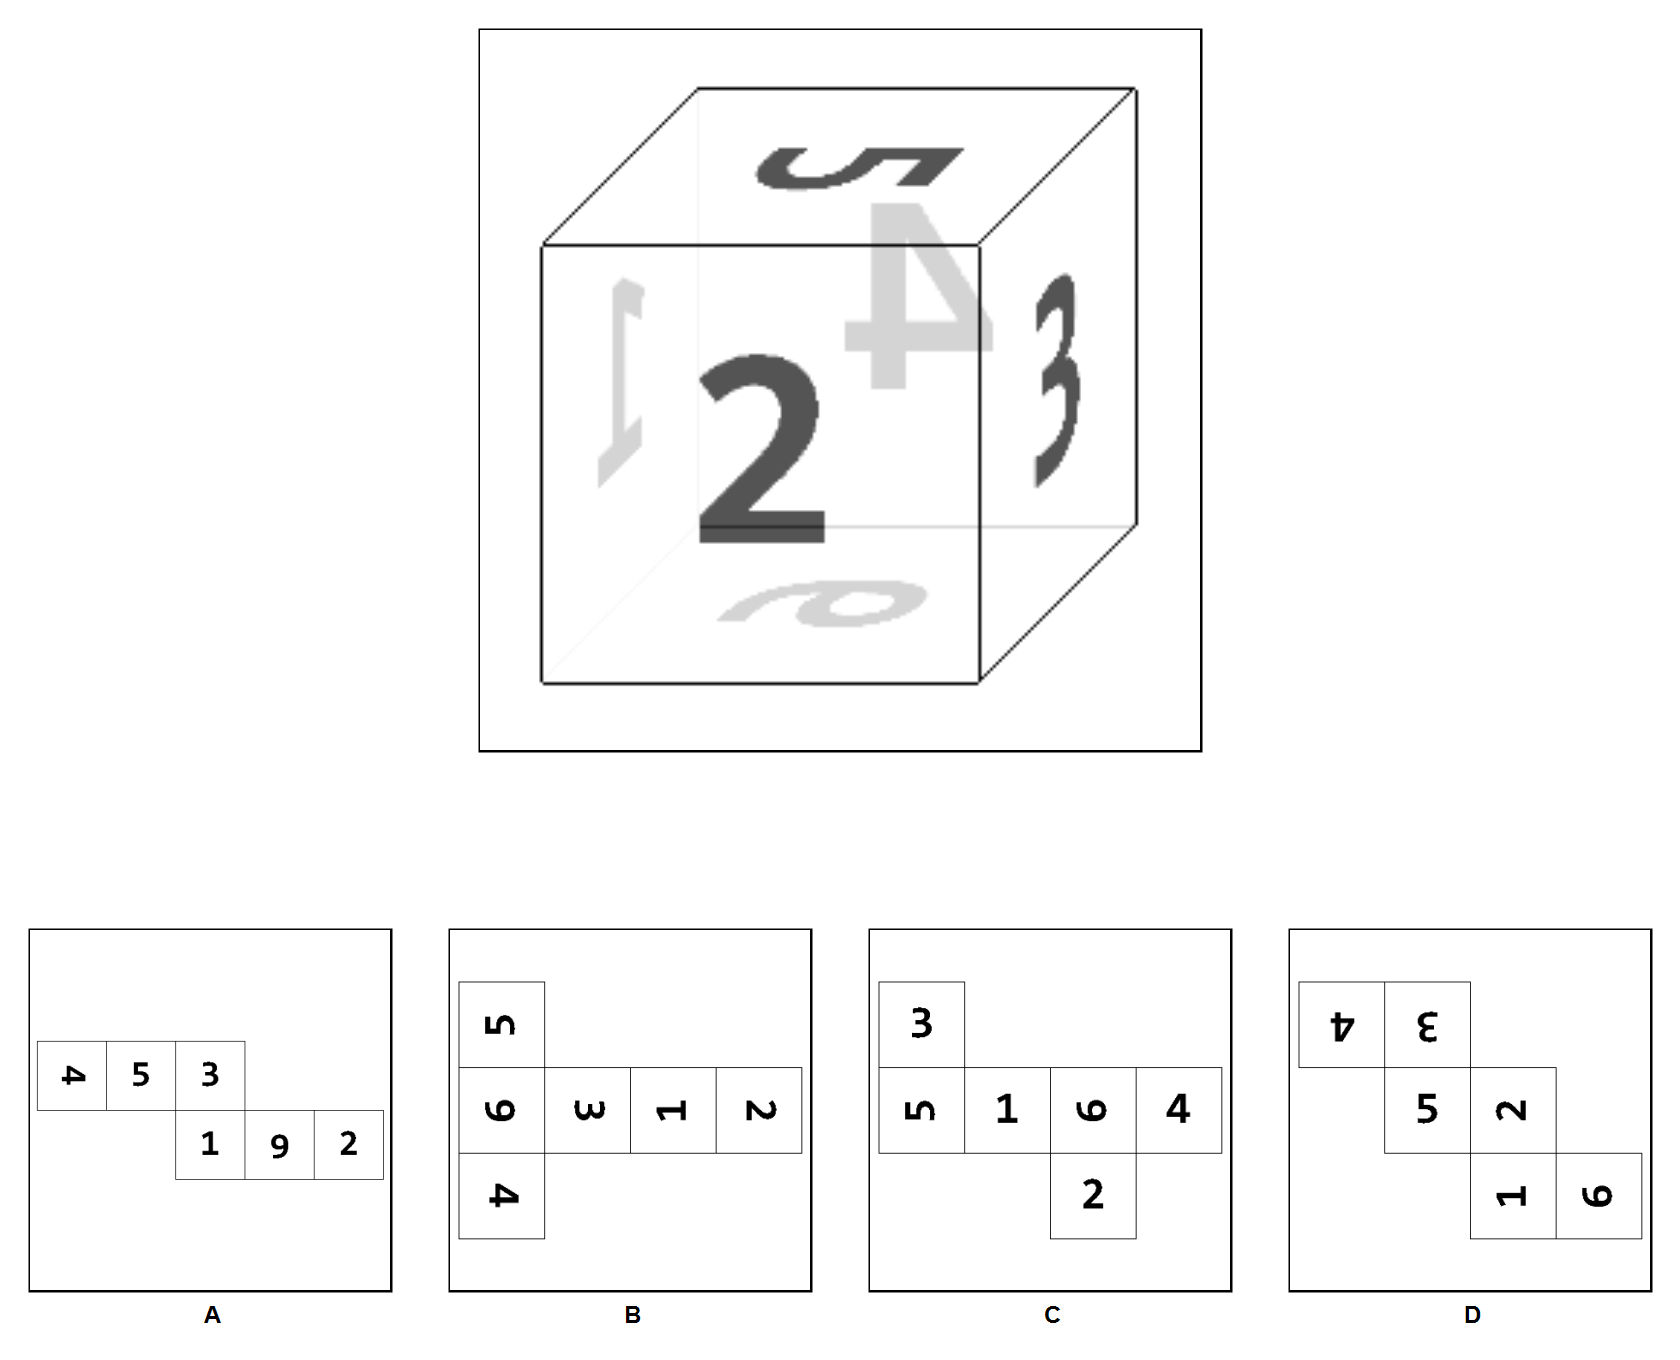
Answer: D